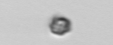
Label: nanoplankton_mix